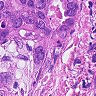
Metastatic tissue present: yes